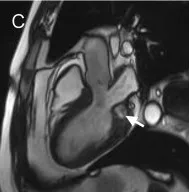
3-chamber. Orientations. The mass (arrows) appears in the left ventricle, with a hyperintense core compared to myocardium and isointense to blood, adherent to the posterior papillary muscle and thickened posterior mitral valve leaflet.
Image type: radiology (mri)